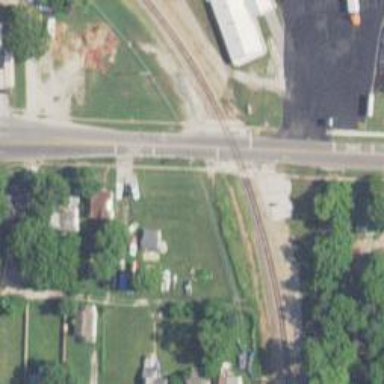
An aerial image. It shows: Railway level crossing.